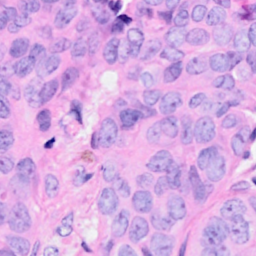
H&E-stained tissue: Breast